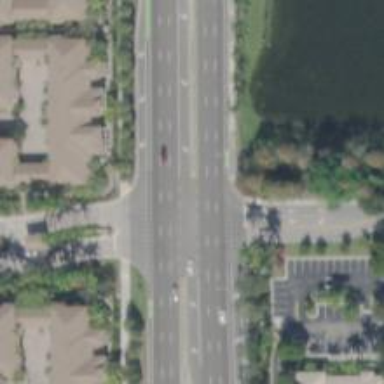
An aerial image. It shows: Primary highway.